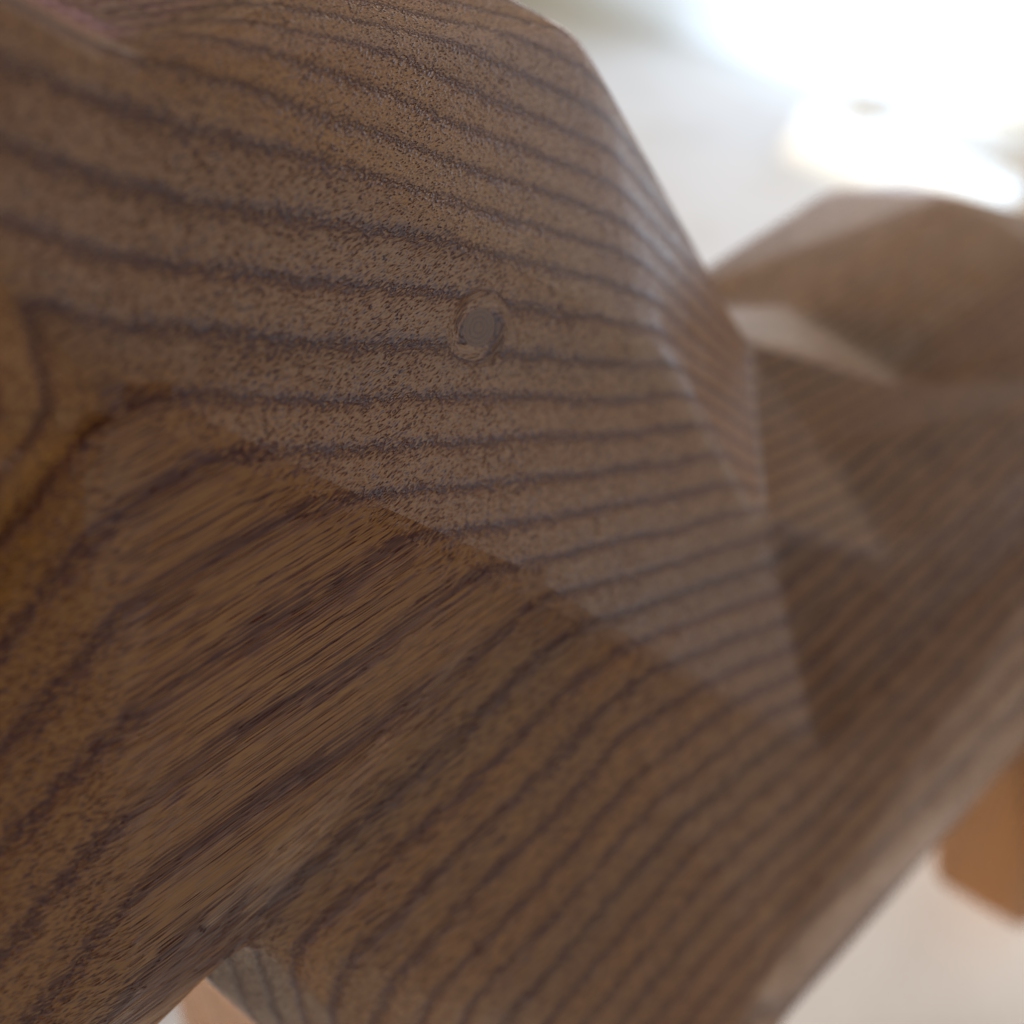
A high quality rendering of a dalahest_oak dalecarlian horse figurine made of varnished dark oak standing on a white marble sidetable in an a photo studio hall in london with natural soft warm daylight from windows,extreme close-up from an overhead viewof the front right side , macro, 50 mm, f 22